Aerial crown-view tile of a tropical tree (Barro Colorado Island, Panama), acquired 20240813:
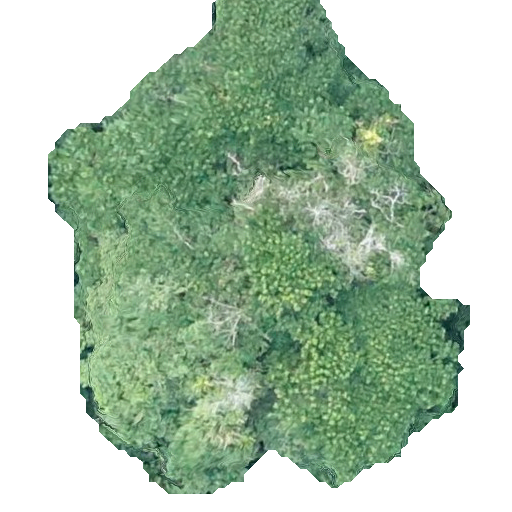
Species: Hura crepitans
GBIF accepted scientific name: Hura crepitans
Crown area: 226.978 m²